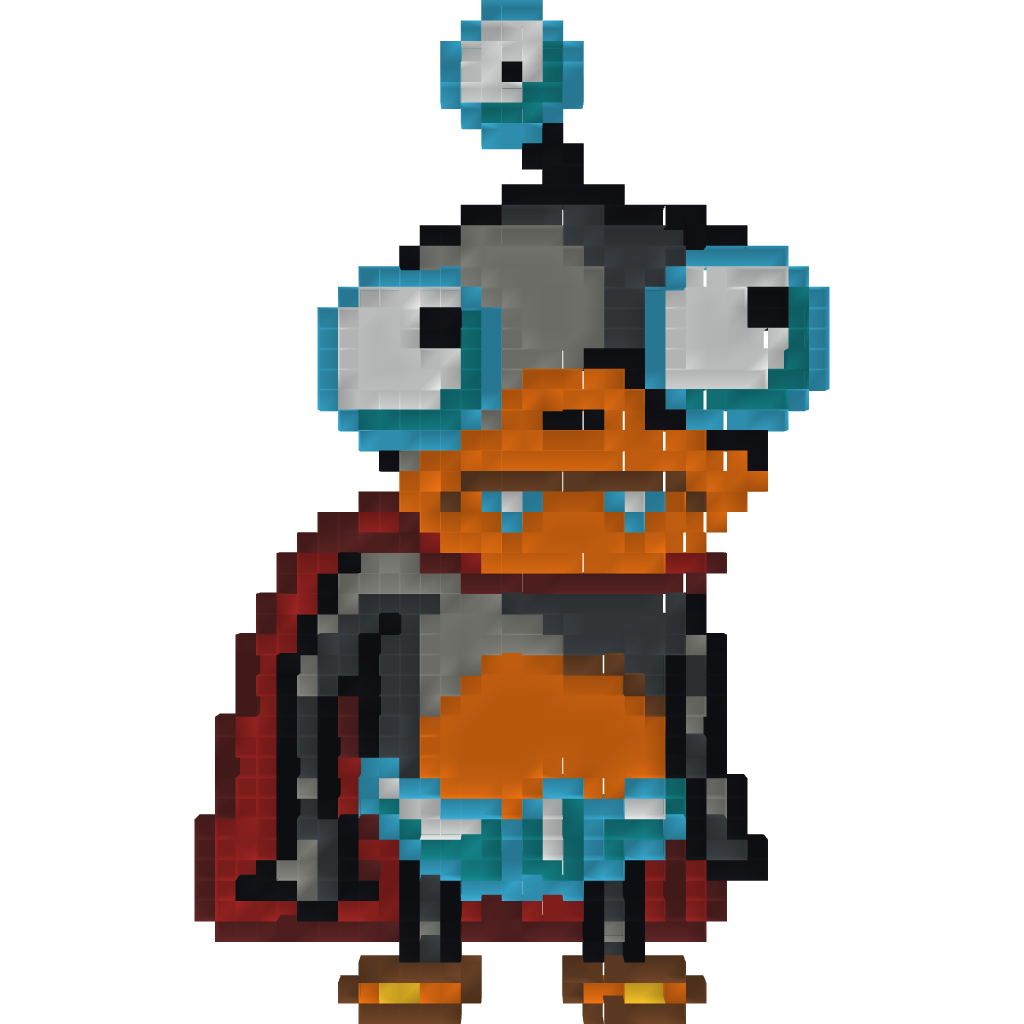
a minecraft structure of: NIbbler with cape